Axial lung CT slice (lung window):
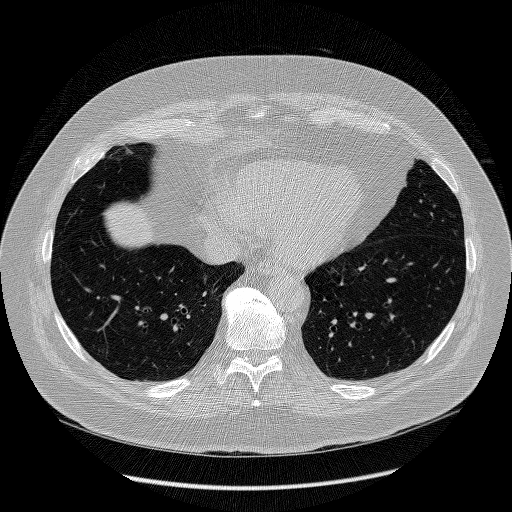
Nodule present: no